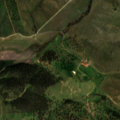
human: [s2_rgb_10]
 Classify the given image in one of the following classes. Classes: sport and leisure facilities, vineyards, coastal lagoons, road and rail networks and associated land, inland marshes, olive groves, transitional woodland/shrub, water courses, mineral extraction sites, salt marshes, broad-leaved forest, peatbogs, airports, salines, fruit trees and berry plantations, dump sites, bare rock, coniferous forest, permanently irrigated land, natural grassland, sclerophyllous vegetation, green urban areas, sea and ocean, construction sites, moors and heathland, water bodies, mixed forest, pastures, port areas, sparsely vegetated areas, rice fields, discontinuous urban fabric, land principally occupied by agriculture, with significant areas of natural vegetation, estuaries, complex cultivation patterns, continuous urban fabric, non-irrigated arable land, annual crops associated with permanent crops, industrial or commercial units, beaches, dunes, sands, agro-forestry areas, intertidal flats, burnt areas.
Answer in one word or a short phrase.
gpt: non-irrigated arable land, olive groves, agro-forestry areas, water bodies